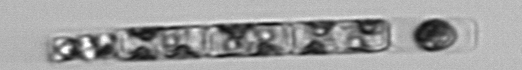
Label: Guinardia_delicatula_TAG_internal_parasite